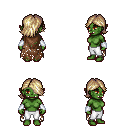
a pixel art fantasy rpg character, female body template, orc, green skin, brown tattered cape, white pants, white blonde swoop hairstyle, white cloth bracers, four views (front, back, left, right), 2x2 character sprite sheet, small pixel art, hard edges, no anti-aliasing